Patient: sex F, age 76
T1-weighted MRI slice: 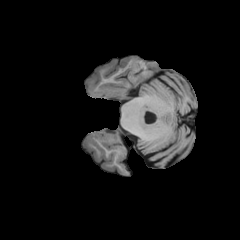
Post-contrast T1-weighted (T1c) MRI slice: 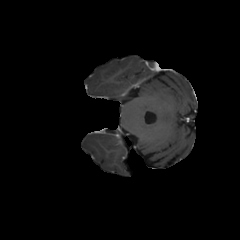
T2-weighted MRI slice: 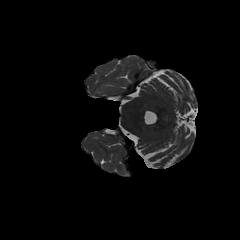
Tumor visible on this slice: no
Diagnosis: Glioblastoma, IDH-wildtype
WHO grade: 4